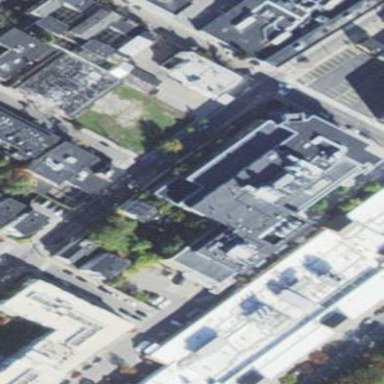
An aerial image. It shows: Office building with white roof.